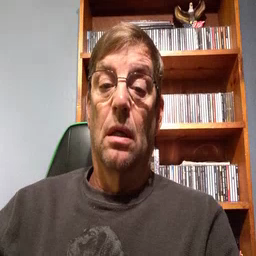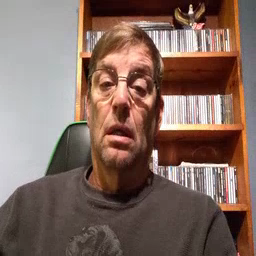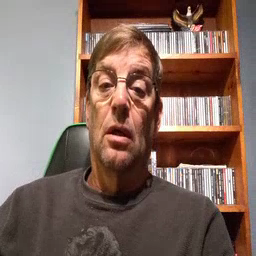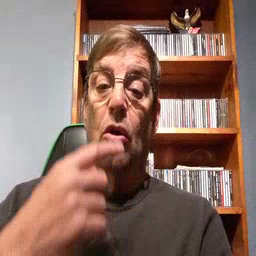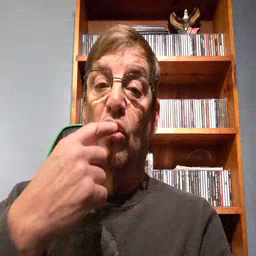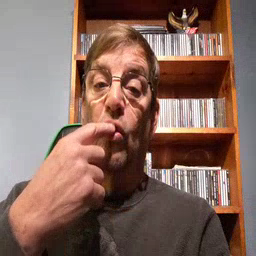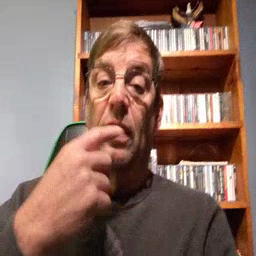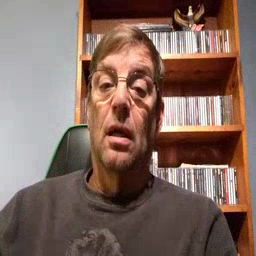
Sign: tooth